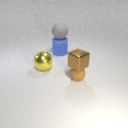
large blue rubber cylinder behind large yellow metal sphere